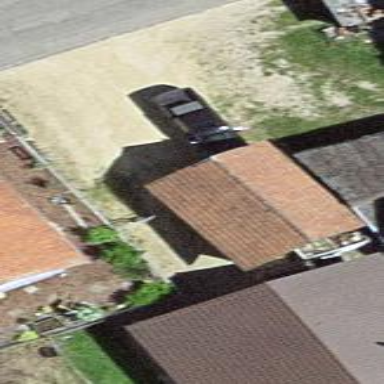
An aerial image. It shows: Rural barn.